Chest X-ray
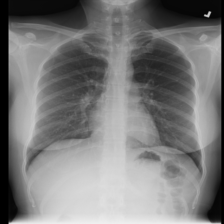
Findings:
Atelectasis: negative
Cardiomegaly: negative
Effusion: negative
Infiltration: negative
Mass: negative
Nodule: negative
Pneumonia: negative
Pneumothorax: negative
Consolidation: negative
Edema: negative
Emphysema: negative
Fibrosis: negative
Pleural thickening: negative
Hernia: negative